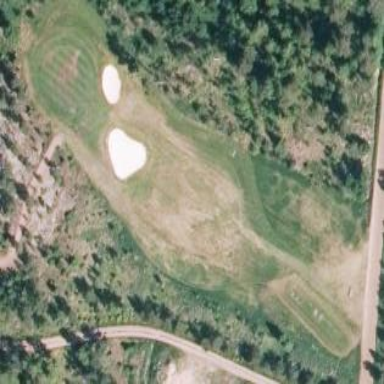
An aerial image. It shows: Golf course.